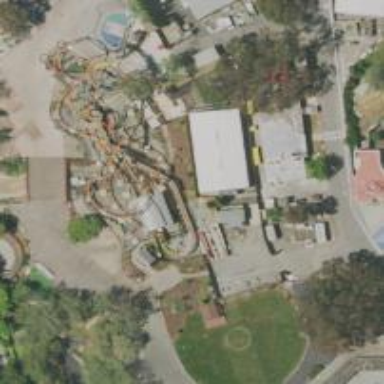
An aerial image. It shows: Thrilling roller coaster attraction.